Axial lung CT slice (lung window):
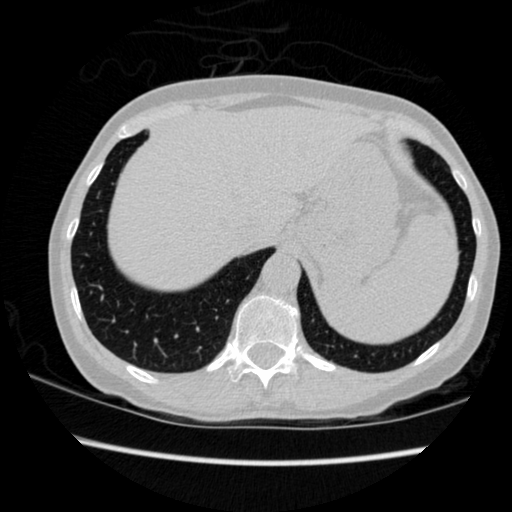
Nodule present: no